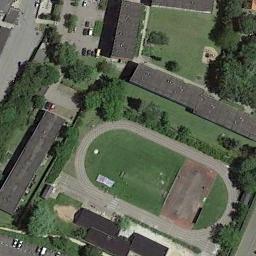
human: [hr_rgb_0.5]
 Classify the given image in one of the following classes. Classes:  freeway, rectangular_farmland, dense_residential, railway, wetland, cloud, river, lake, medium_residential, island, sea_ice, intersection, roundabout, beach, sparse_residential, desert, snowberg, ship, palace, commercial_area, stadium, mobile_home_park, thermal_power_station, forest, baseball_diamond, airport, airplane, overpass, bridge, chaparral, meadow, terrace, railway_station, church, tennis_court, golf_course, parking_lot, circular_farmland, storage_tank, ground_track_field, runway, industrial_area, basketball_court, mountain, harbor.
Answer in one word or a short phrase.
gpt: ground_track_field